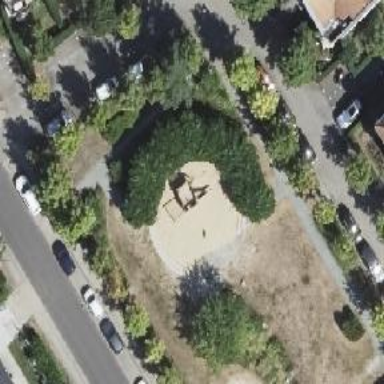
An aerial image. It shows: Playground area for leisure land.